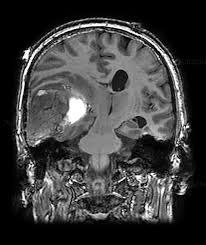
Label: meningioma